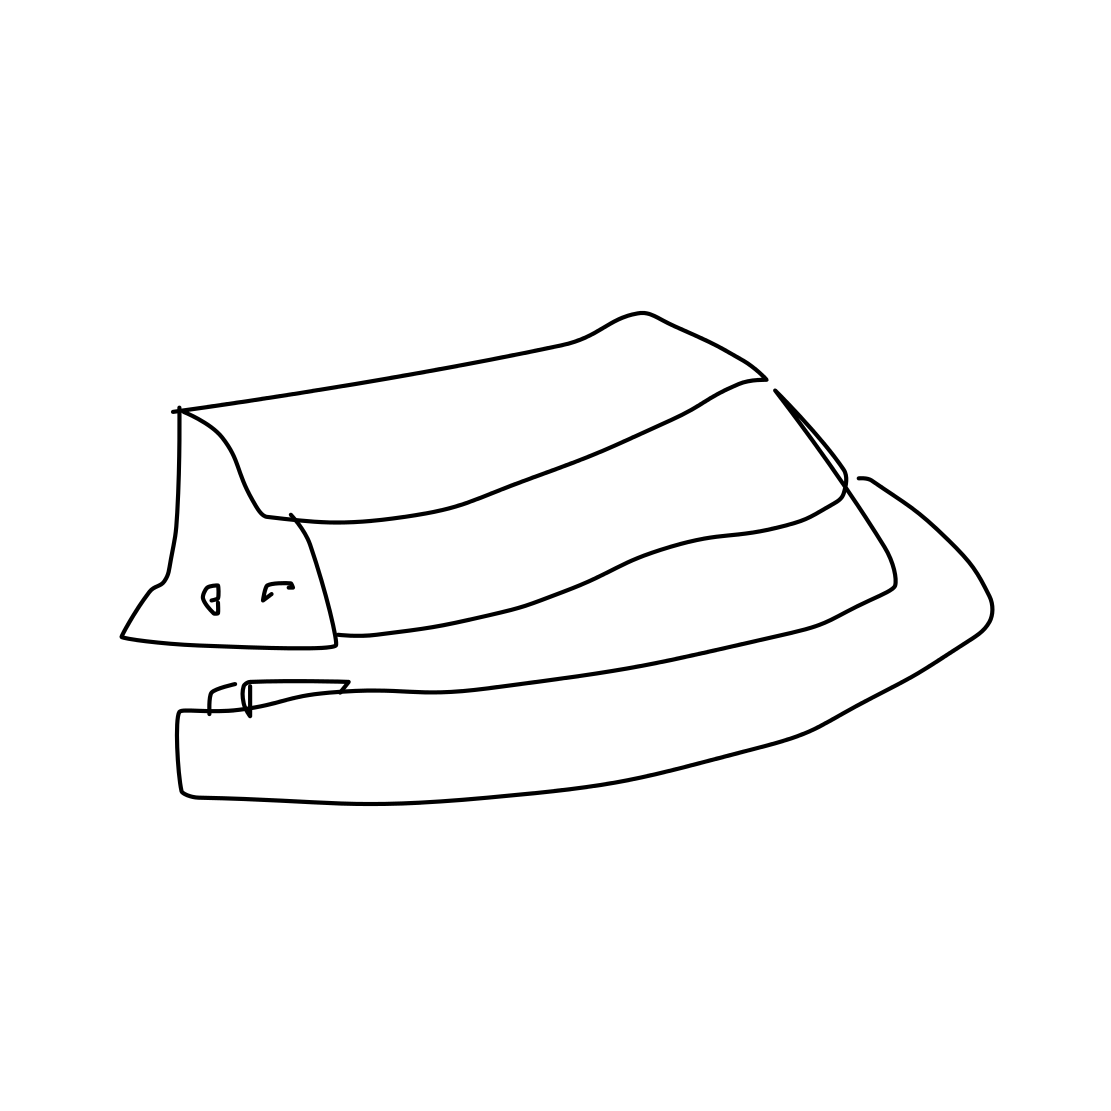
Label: stapler